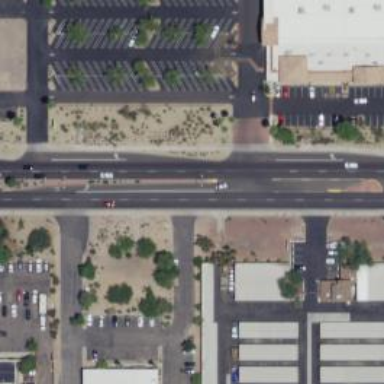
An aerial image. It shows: Asphalt road with secondary link designation.